Question: What is the value of this measurement?
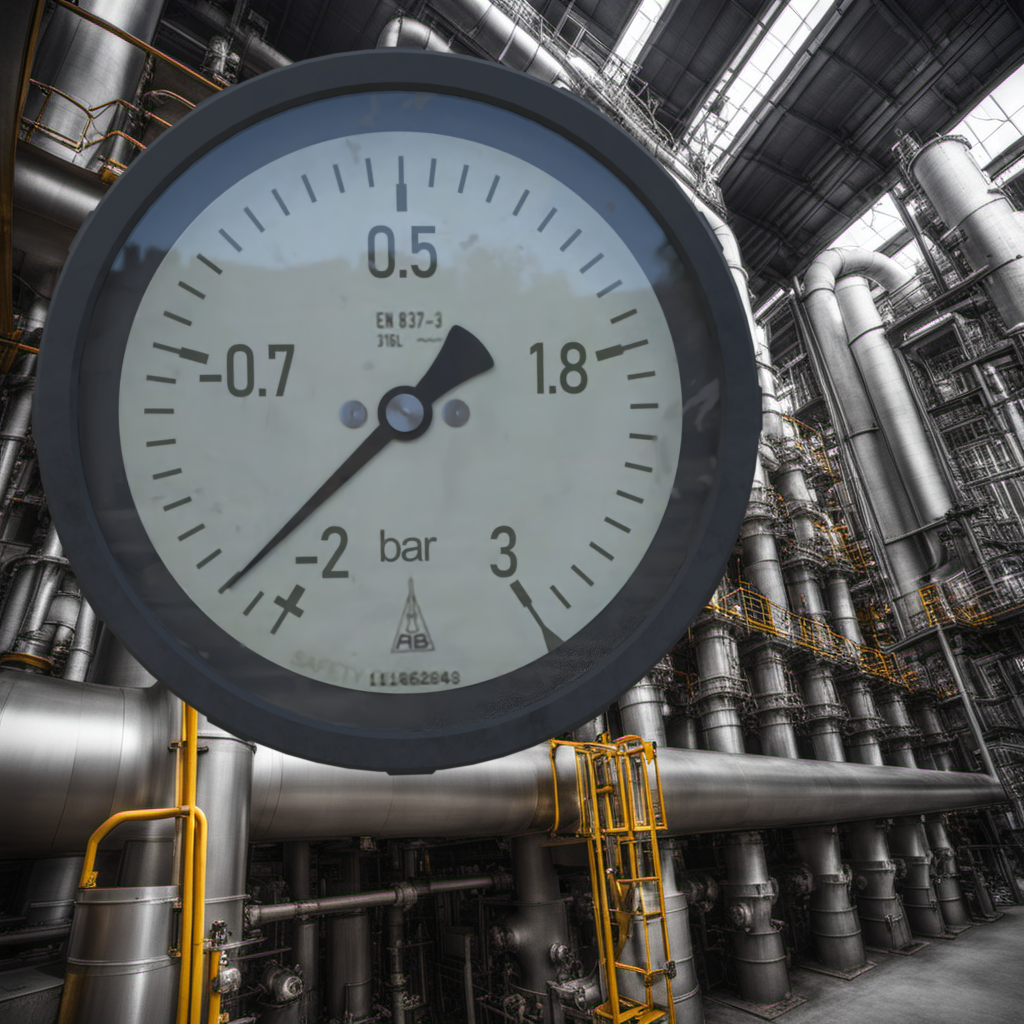
Answer: The result is -1.83
Question: What is the range of the measurement shown in the image?
Answer: The range is from -2 to 3
Question: What is the minimum and maximum value range of the measurement in the image?
Answer: The minimum value is -2 and the maximum value is 3